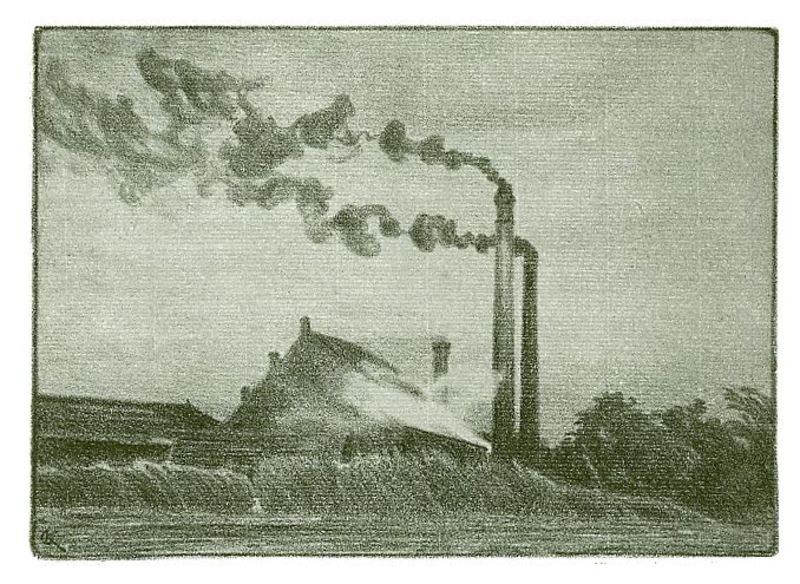
Titel: "Stürmisches Wetter"
Künstler: Gustav Kampmann
Standort: Karlsruhe
Institution: Staatliche Kunsthalle Karlsruhe
Schlagwörter: blue, white, black, country, dark, gray, green, grey, old, painting, wall, picture, print, brown, plant, smoke, cloud, clouds, sky, tree, building, field, house, landscape, nature, water, houses, roof, sun, tower, trees, grass, river, bushes, plants, drawing, paper, black and white, frame, etching, monochrome, sketch, photo, cloudy, wind, dirt, waving, leaves, rectangle, buildings, factory, art, crop, engraving, pencil, smog, postcard, hut, bush, farm, mill, cottage, lanscape, leaf, outdoors, steam, fields, charcoal, vegetation, graffiti, paitning, simple, chimney, chimneys, grasses, shrubs, fog, foto, photograph, weeds, dust, barn, tall, industry, pointed, hay, industrial, gross, pissarro, corn, wheat, puff, windy, b/w, high, stack, pipe, shed, crops, citiy, curvy, pipes, stencil, grain, vent, plume, pollution, stacks, weed, smokestack, reet, files, odl, smokey, seafoam, warehouse, production, blowing, smoky, hazy, laid paper, smokestacks, polution, outbuildings, smoge, charchoal, fabrik, tooth, coarse, sheds, steamplant, smokes, furrows, blown, ger, chiminiere